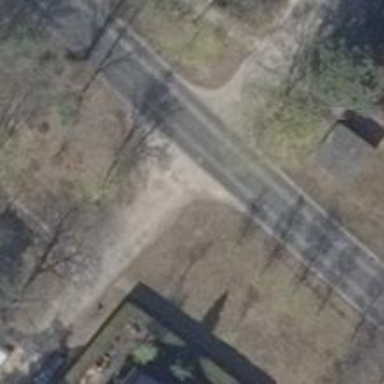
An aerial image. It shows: Tertiary road with asphalt surface and separate sidewalks on both sides.